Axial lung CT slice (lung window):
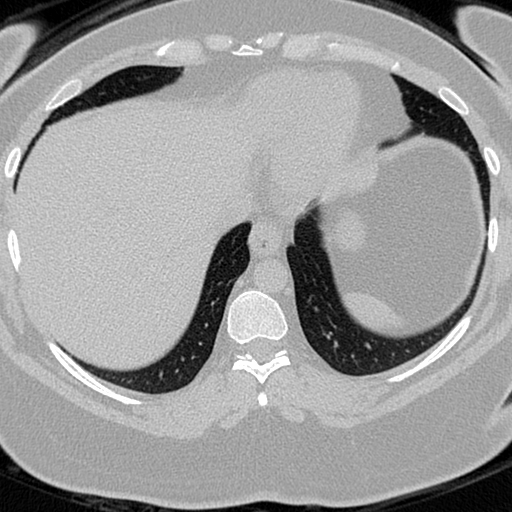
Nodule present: no